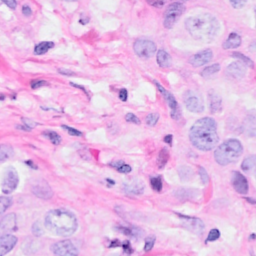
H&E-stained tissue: Breast